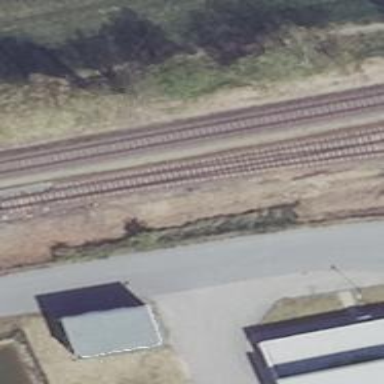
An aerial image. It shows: Railway tracks on embankment.